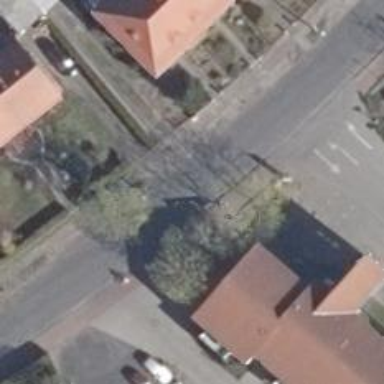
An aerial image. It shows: Public transport stop position.